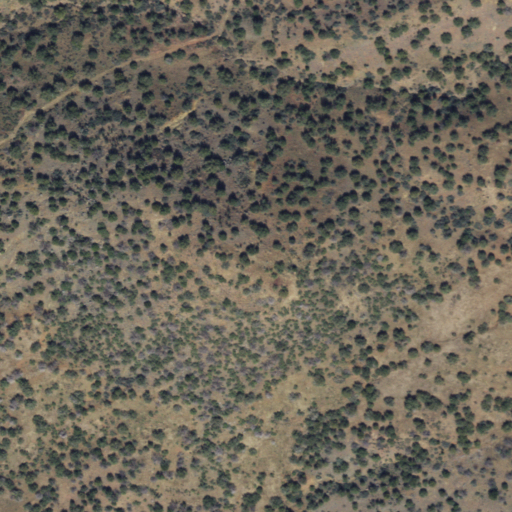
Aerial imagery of mountain in Arizona named Horse Range Mesa containing only shrub